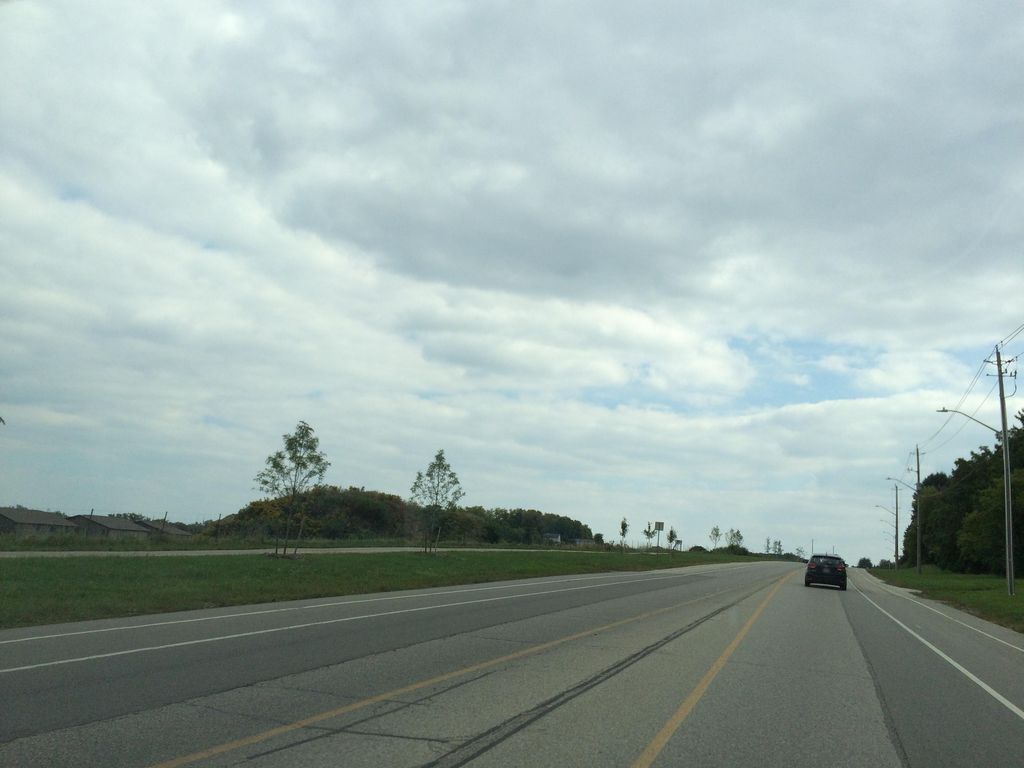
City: kitchener-waterloo